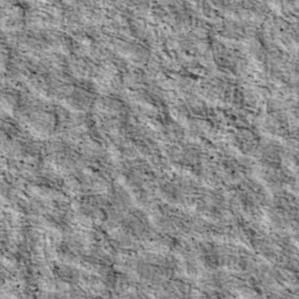
Label: non_frost